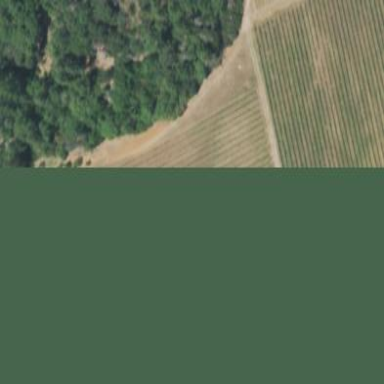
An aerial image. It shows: Vineyard with wine grapes as the main crop.